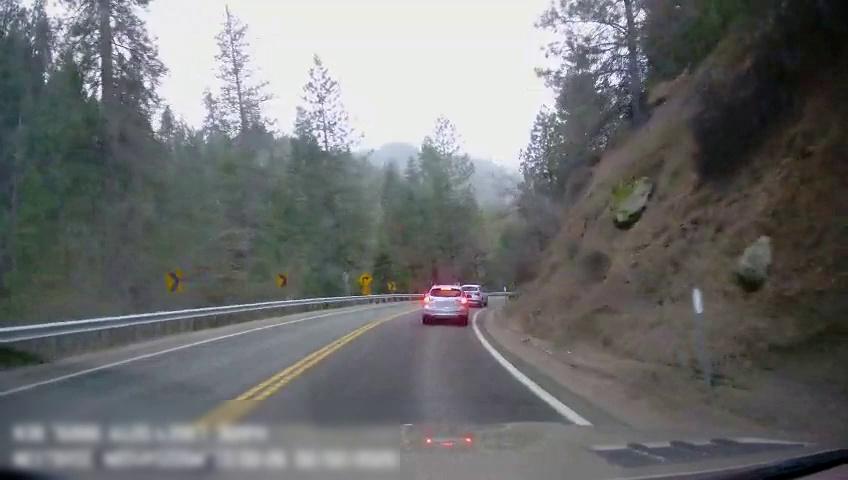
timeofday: Day
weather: Cloudy
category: Drivable Space
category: Vehicles | SUV
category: Vehicles | SUV
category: Lanes | Alternate Lane
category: Lanes | Current Lane
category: Lanes | Opposite Lane
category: Lanes | Opposite Lane
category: Traffic | Signs
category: Traffic | Signs
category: Traffic | Signs
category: Traffic | Signs